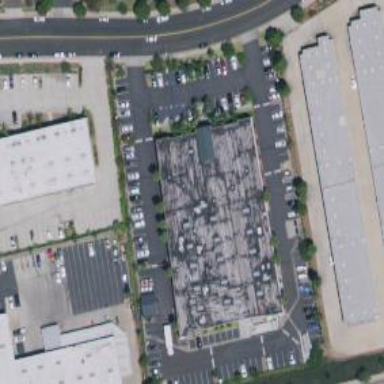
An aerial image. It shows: Industrial building.